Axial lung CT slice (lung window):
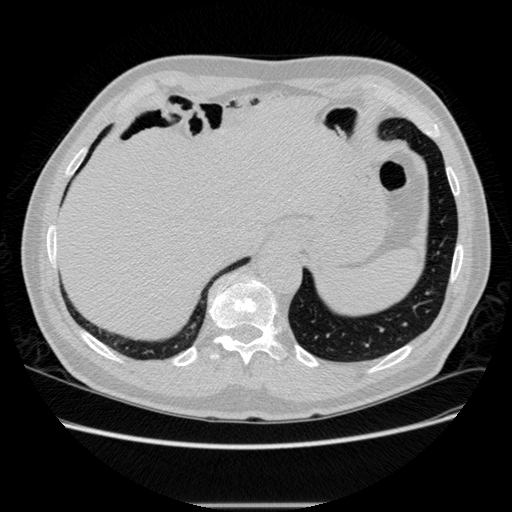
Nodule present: no